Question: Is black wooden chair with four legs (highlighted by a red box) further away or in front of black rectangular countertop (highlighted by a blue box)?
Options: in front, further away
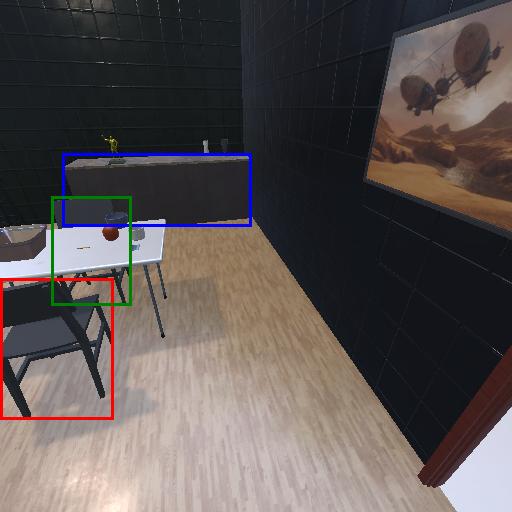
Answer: in front